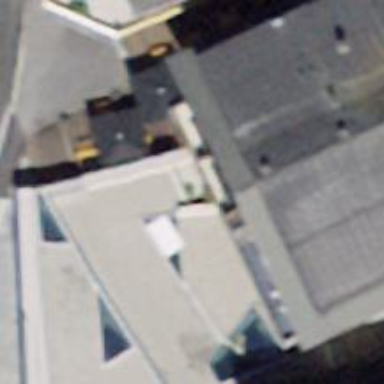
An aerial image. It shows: Café.